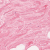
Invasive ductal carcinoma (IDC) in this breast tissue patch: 0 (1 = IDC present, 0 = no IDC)